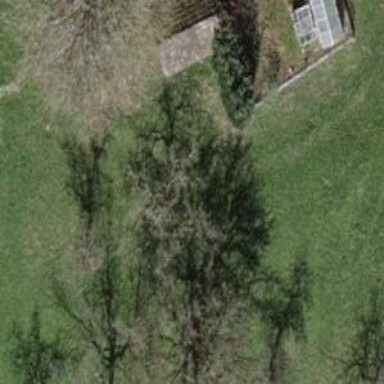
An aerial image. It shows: Single tag "natural: tree."